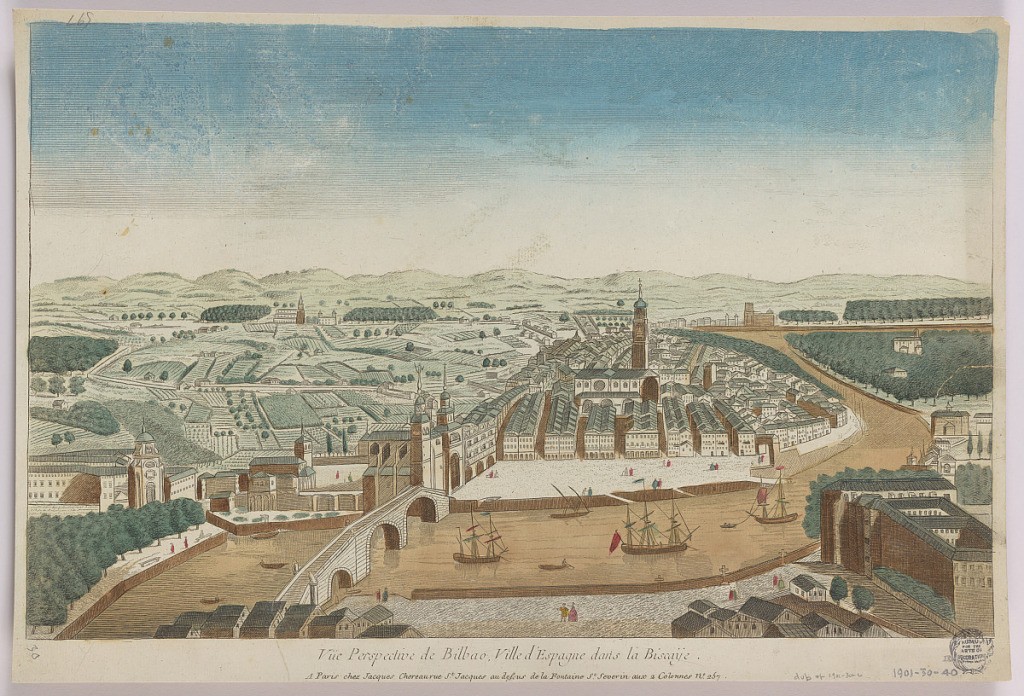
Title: Peep-show, Vuë Perspective de Bilbao, Ville d'Espagne dans la Biscaye
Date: ca. 1750
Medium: Engraving in ink with washes of watercolor on paper, mounted on scrapbook page
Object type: Print
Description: Peep-show print